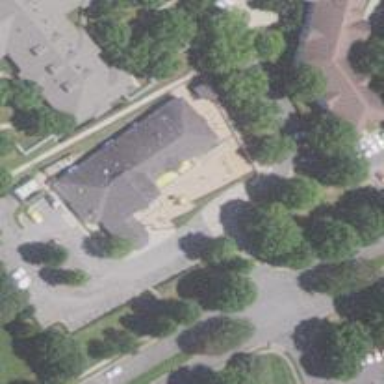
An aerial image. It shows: Office building.